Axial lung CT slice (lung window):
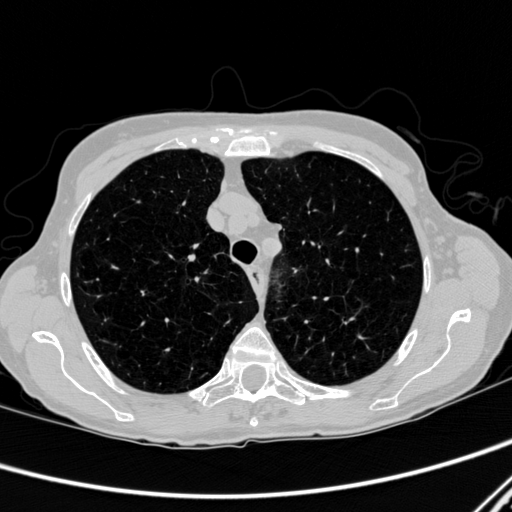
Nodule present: no